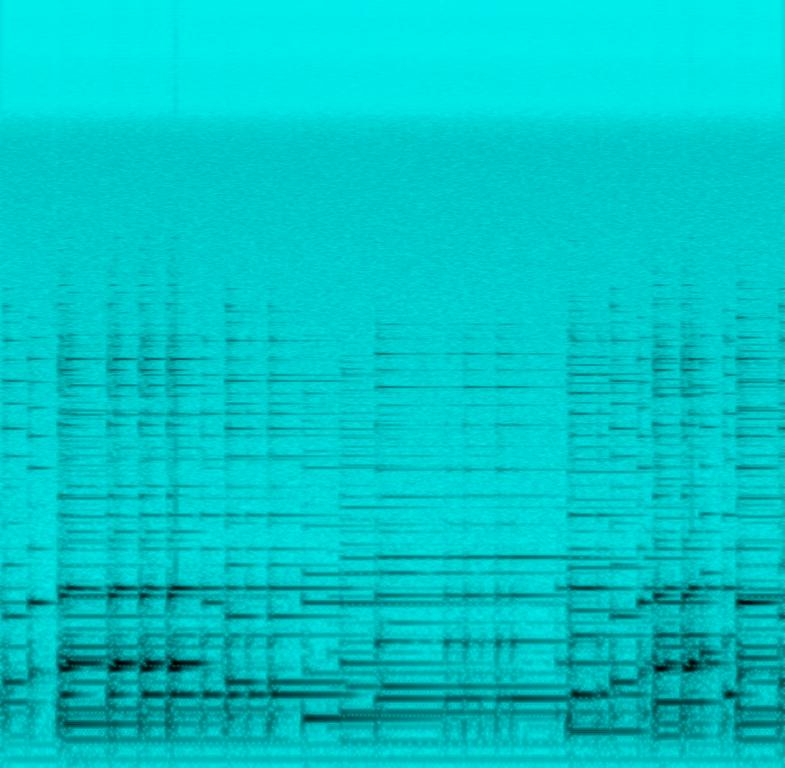
This audio contains someone playing blues on an e-piano. This audio is in poor audio quality, you can hear white noise from the recording. This song may be playing piano at home.